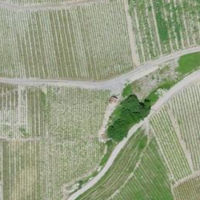
EUNIS habitat code: 40
Species observed at this site:
Saponaria ocymoides